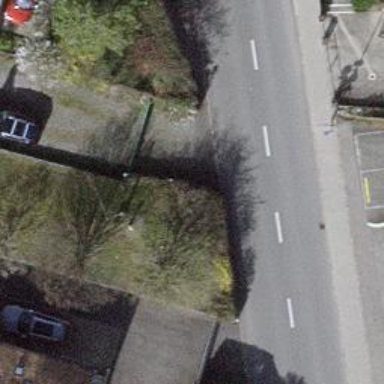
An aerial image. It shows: Parking aisle designated as service road.